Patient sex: M
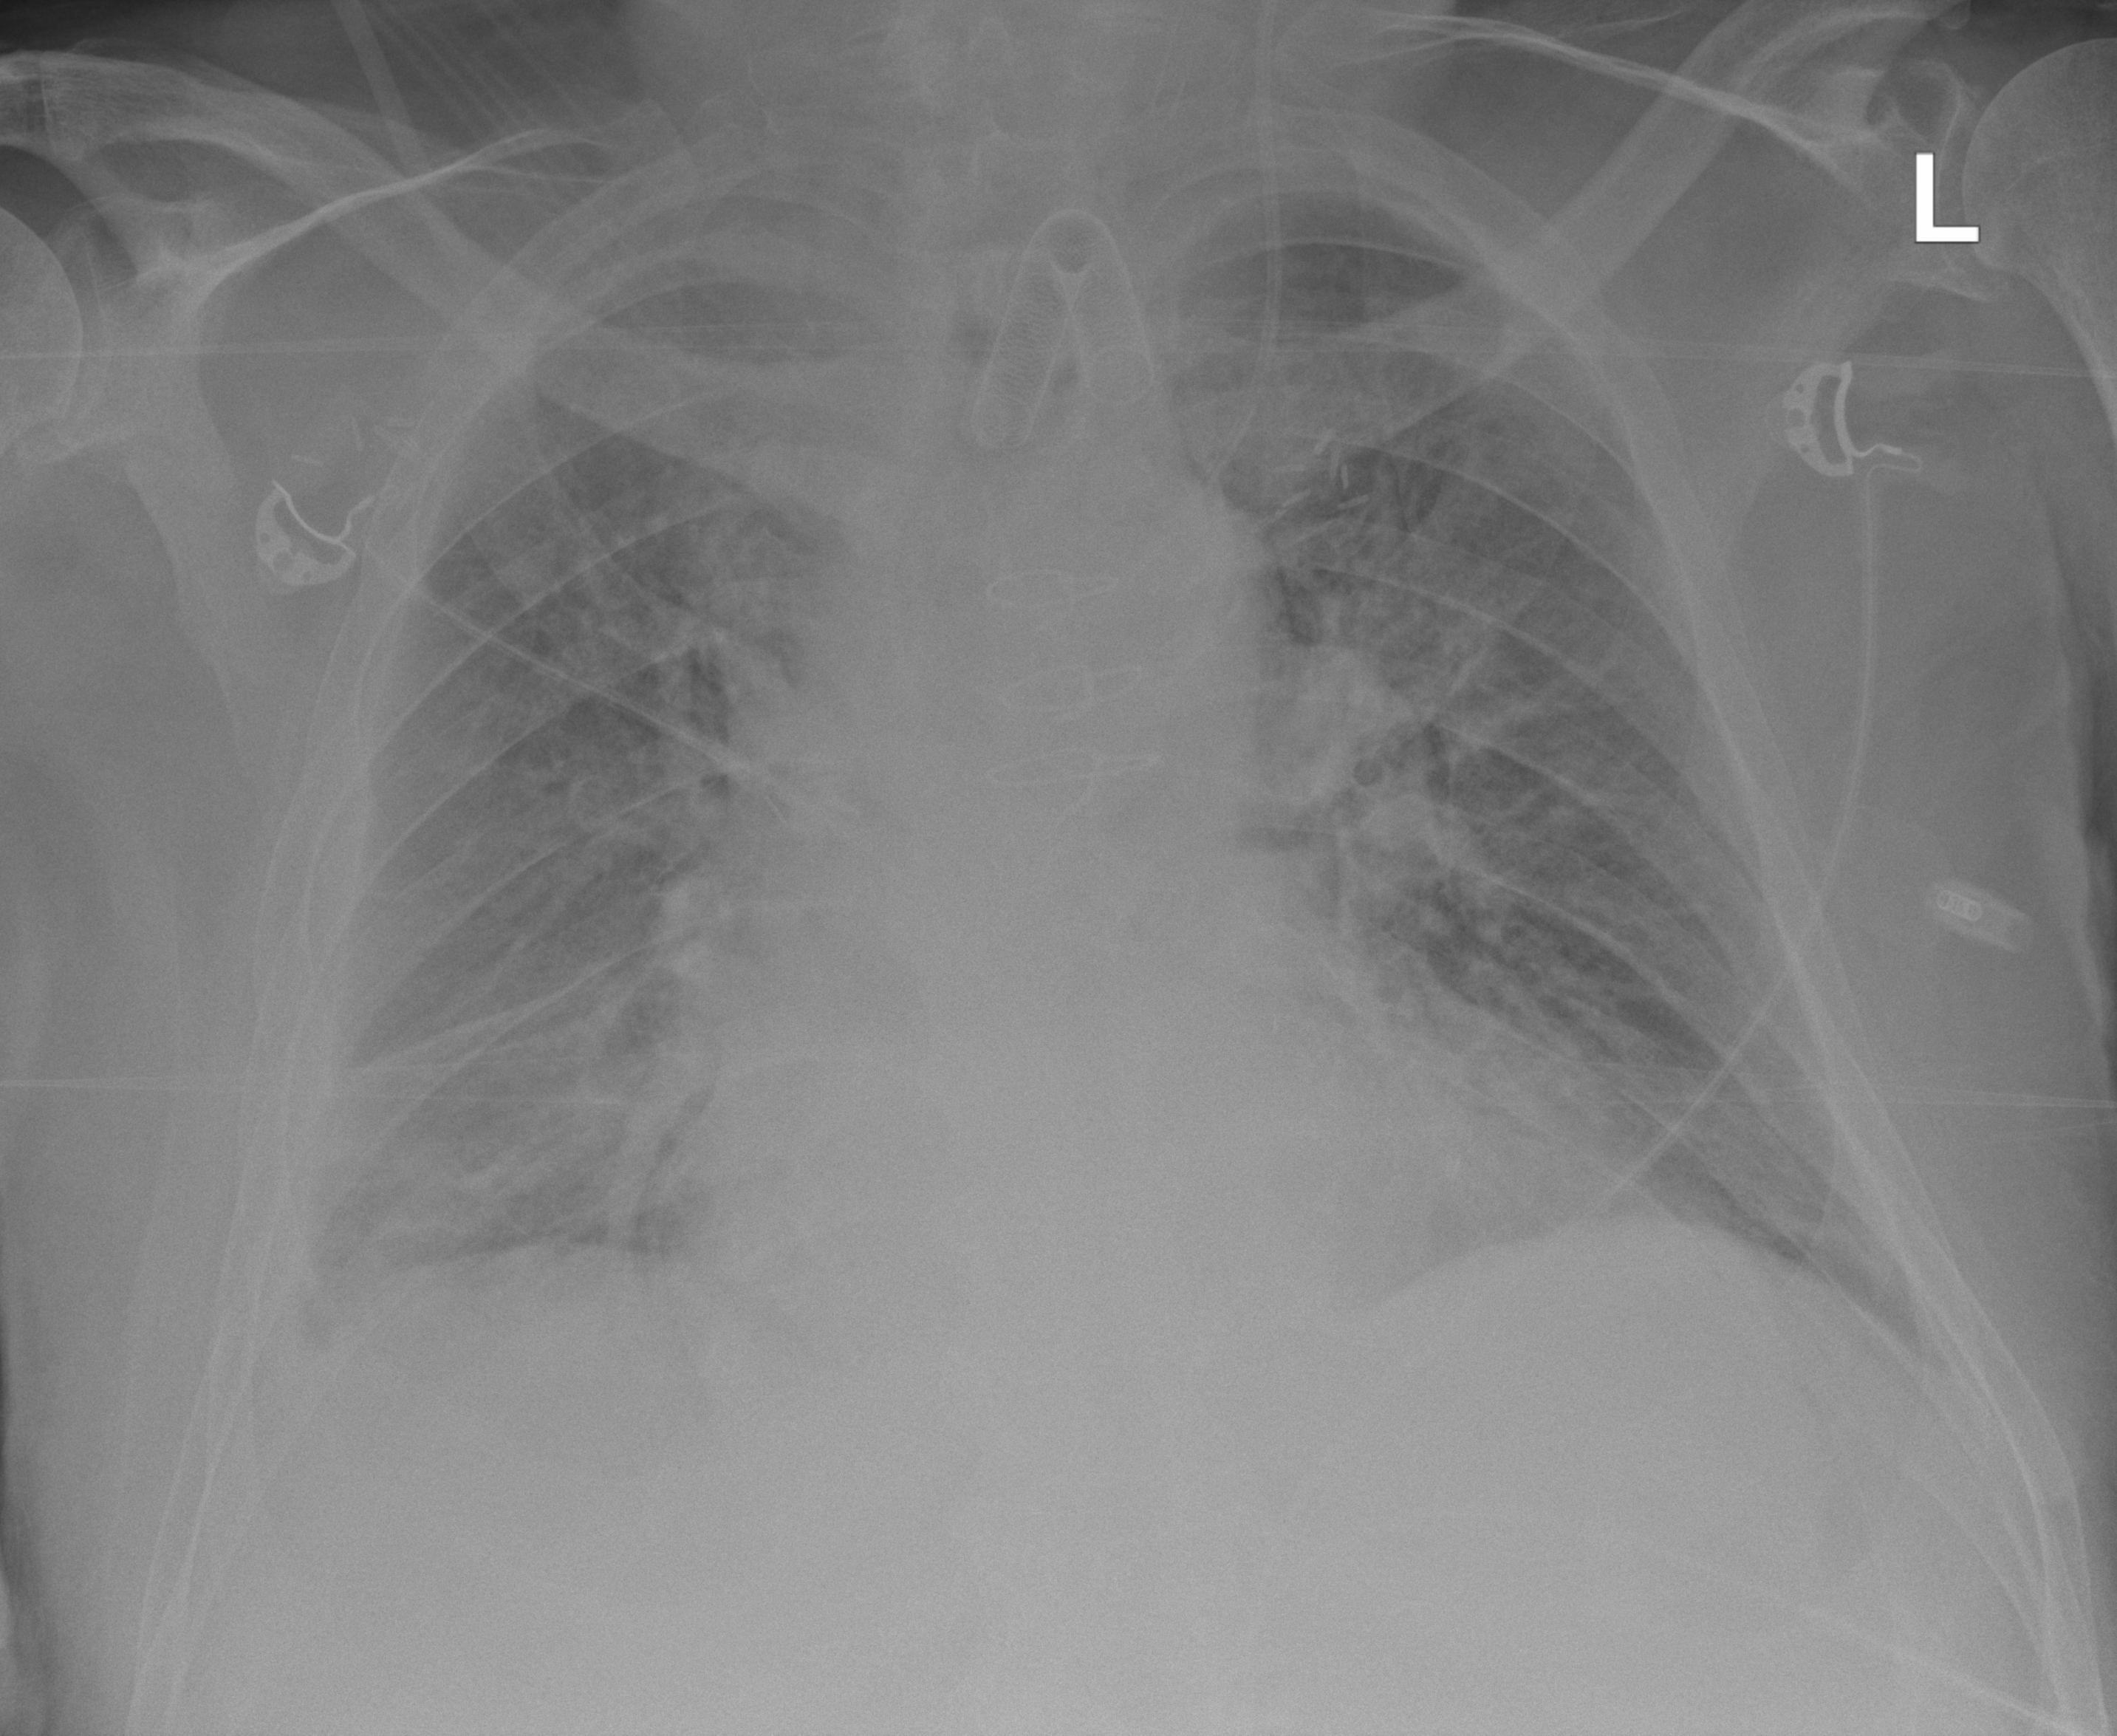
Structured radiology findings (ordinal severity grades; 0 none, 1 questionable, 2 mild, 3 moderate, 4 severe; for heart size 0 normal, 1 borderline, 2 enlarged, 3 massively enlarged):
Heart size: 2
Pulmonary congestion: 3
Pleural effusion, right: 2
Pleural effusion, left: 1
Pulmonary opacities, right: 2
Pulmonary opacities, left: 2
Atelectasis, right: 2
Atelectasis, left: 2